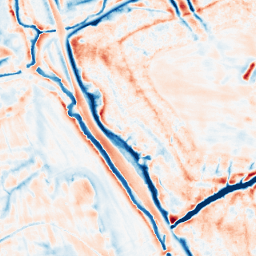
Category: edge_preserving
Decomposition family: bilateral
Decomposition parameters: d: 21
sigma_color: 25
sigma_space: 25
Upsampling method: bilinear
Upsampling parameters: scale: 8
Upsampling scale: 8